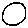
Label: circle